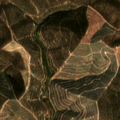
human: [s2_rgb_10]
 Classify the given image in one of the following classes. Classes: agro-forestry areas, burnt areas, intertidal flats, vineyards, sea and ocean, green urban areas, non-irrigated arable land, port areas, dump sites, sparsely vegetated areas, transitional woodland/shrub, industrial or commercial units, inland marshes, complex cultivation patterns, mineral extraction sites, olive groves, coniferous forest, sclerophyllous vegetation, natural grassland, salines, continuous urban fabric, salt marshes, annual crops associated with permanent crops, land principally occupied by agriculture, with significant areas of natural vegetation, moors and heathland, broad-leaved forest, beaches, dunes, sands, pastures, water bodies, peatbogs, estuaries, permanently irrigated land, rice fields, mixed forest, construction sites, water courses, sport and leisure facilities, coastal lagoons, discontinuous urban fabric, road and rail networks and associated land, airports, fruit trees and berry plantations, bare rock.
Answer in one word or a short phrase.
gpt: broad-leaved forest, transitional woodland/shrub